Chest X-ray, AP view. Patient: 58 years old, sex M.
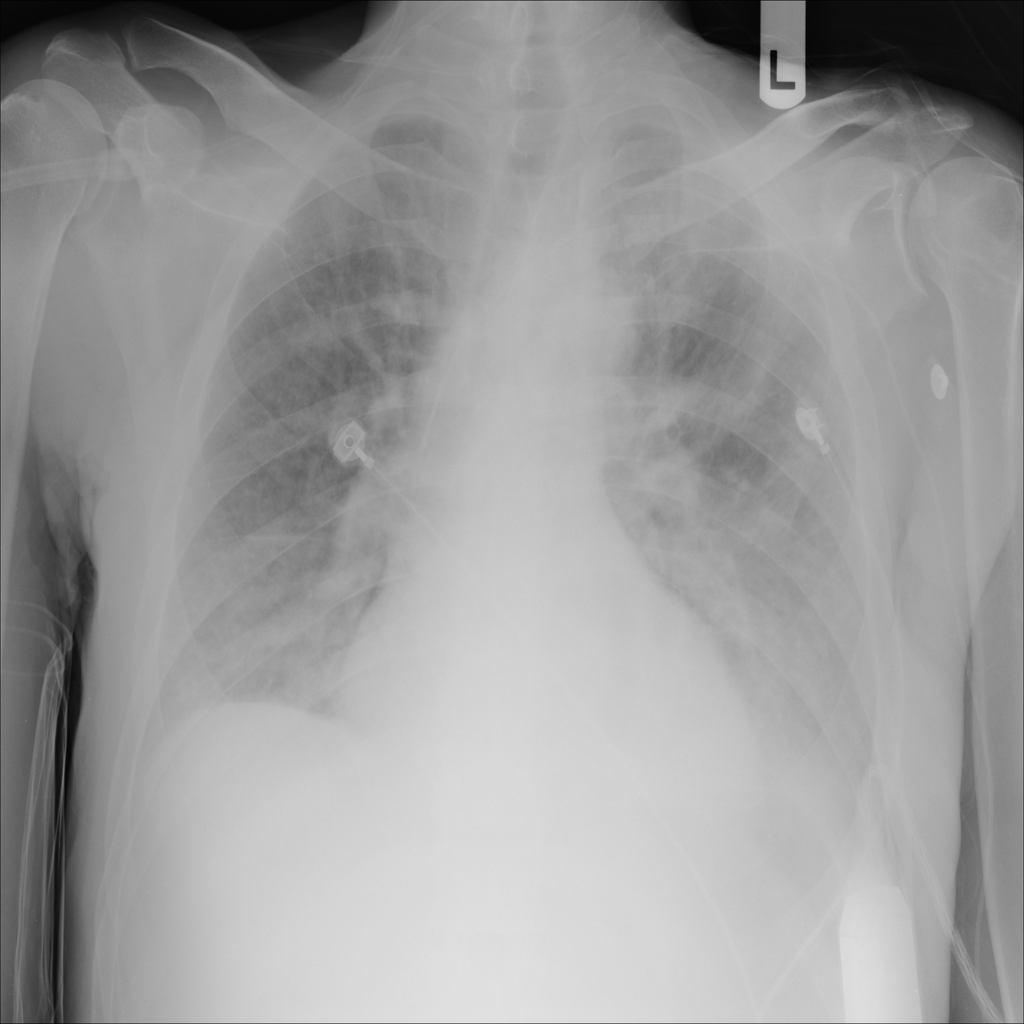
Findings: Edema